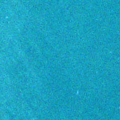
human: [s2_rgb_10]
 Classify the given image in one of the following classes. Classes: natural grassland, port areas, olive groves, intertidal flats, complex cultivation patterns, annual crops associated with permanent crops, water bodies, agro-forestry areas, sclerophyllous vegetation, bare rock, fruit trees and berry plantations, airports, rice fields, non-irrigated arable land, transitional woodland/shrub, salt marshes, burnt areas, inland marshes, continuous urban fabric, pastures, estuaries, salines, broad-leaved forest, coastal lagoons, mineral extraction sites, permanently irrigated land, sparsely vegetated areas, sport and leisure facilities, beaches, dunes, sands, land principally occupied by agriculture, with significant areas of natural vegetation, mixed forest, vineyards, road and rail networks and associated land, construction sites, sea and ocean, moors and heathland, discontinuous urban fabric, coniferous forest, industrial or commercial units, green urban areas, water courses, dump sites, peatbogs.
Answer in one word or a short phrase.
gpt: sea and ocean